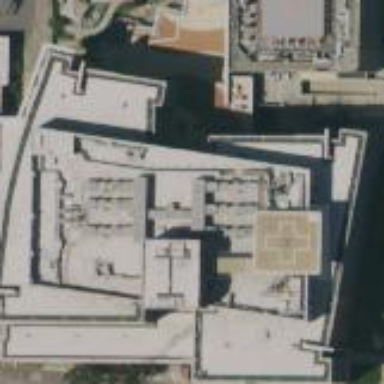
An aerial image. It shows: Hospital building.